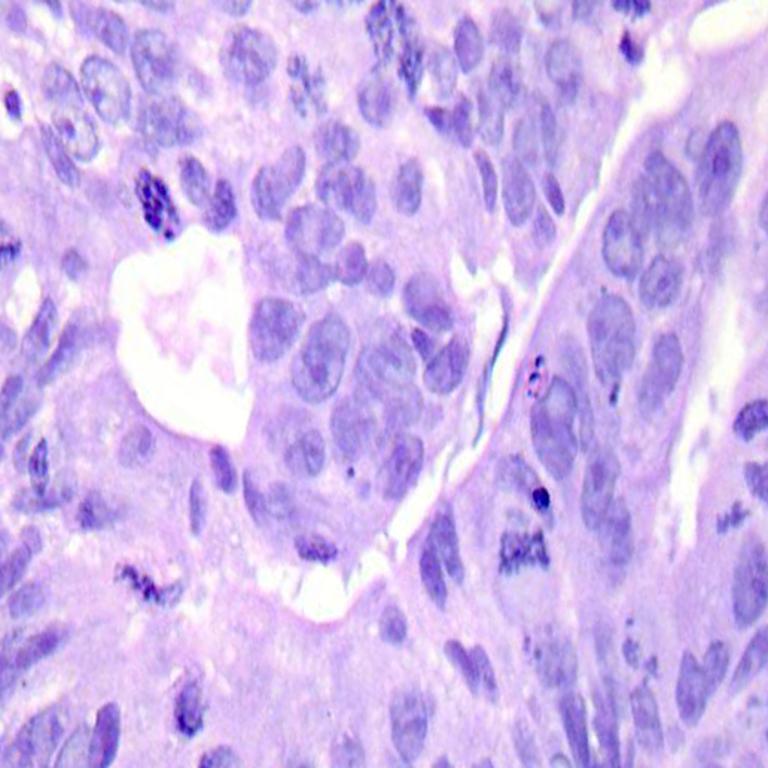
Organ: colon
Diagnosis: adenocarcinomas